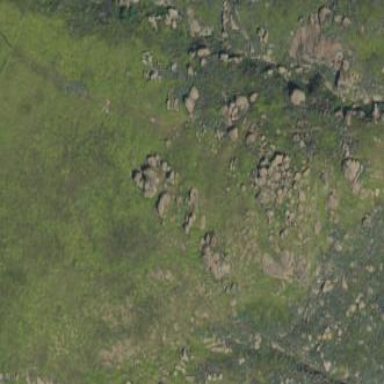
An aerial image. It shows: Landscape of bare rock.